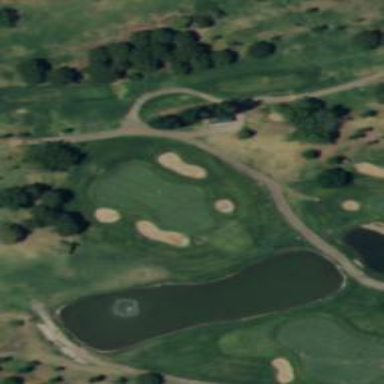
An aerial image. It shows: High-quality path for golf carts on grade 1 tracktype.